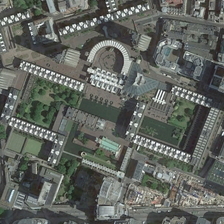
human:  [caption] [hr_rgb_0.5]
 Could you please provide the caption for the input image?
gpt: a well - built school was built in this area .

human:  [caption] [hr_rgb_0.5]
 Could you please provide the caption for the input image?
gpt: a large number of tall trees are planted in the school .

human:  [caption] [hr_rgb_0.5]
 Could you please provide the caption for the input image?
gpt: a well - built school was built in this area .

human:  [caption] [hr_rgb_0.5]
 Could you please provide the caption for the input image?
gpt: a large number of tall trees are planted in the school .

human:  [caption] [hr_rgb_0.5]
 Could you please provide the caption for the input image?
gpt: a well - built school was built in this area .